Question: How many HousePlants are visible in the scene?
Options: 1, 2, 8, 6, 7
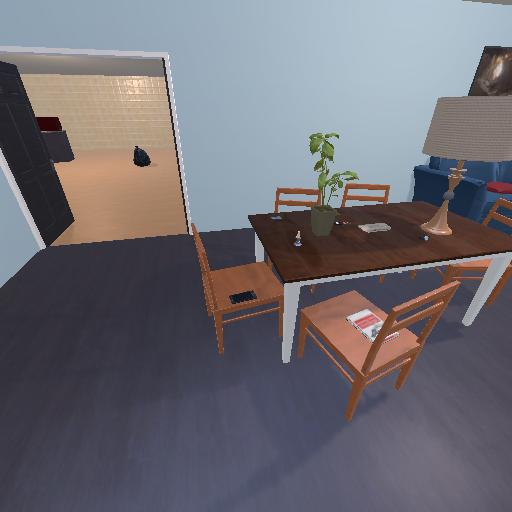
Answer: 1